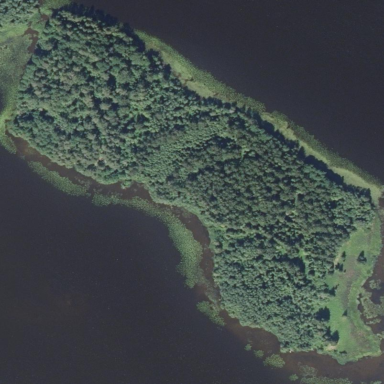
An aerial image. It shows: Island.